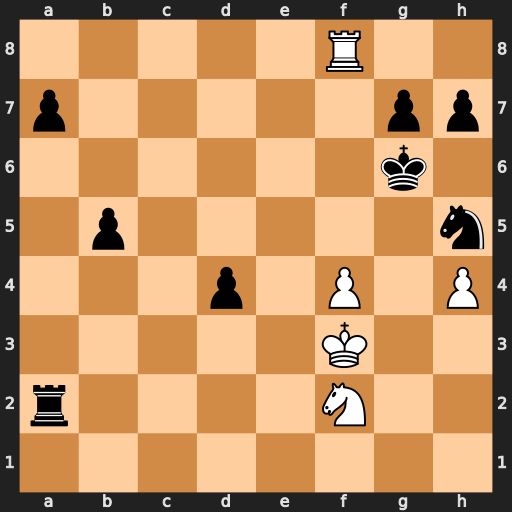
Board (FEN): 5R2/p5pp/6k1/1p5n/3p1P1P/5K2/r4N2/8
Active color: w
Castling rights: -
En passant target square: -
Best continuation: f5+ Kh6 Ng4#